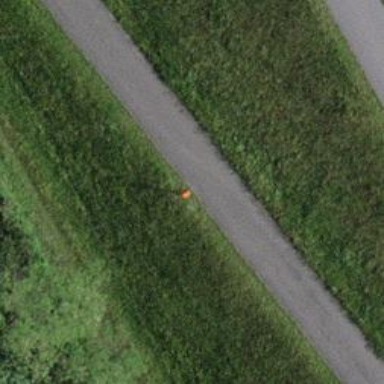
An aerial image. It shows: Aerial marker.